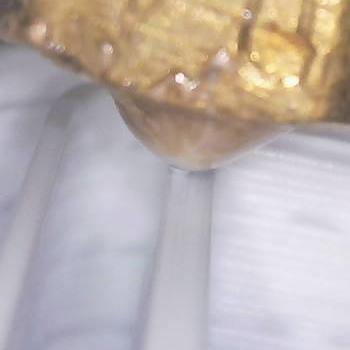
Flow rate: 74%